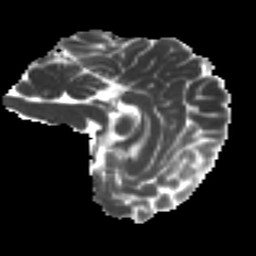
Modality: MD
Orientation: sagittal
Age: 22
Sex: male
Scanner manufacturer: ge
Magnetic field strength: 3 T
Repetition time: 7.8 s
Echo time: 0.0607 s